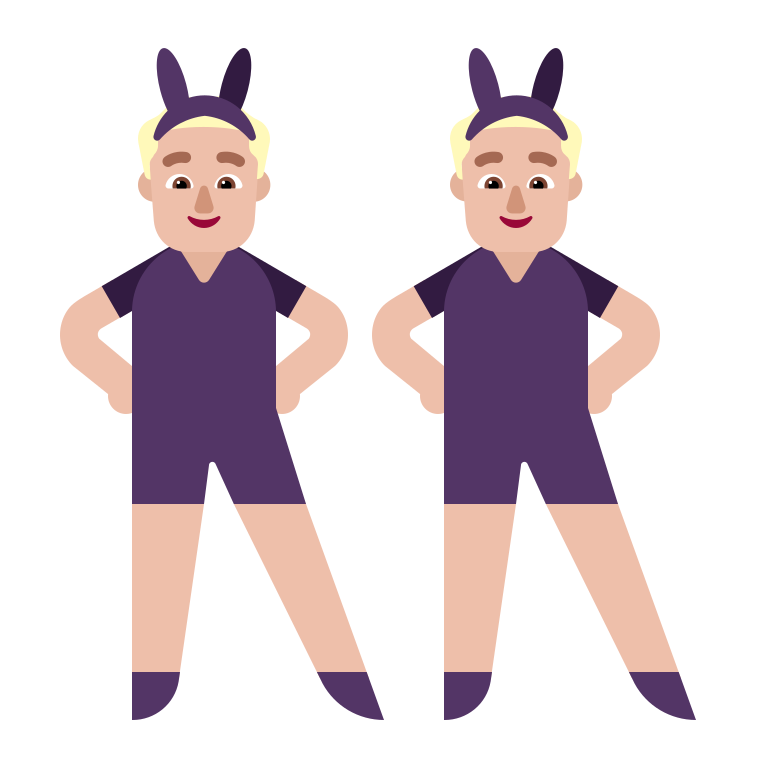
man with bunny ears flat  light